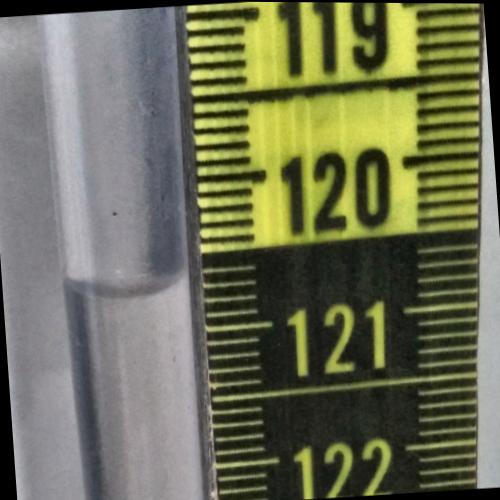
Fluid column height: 120.7 cm